Chest X-ray. View position: PA
Patient age: 80
Patient sex: M
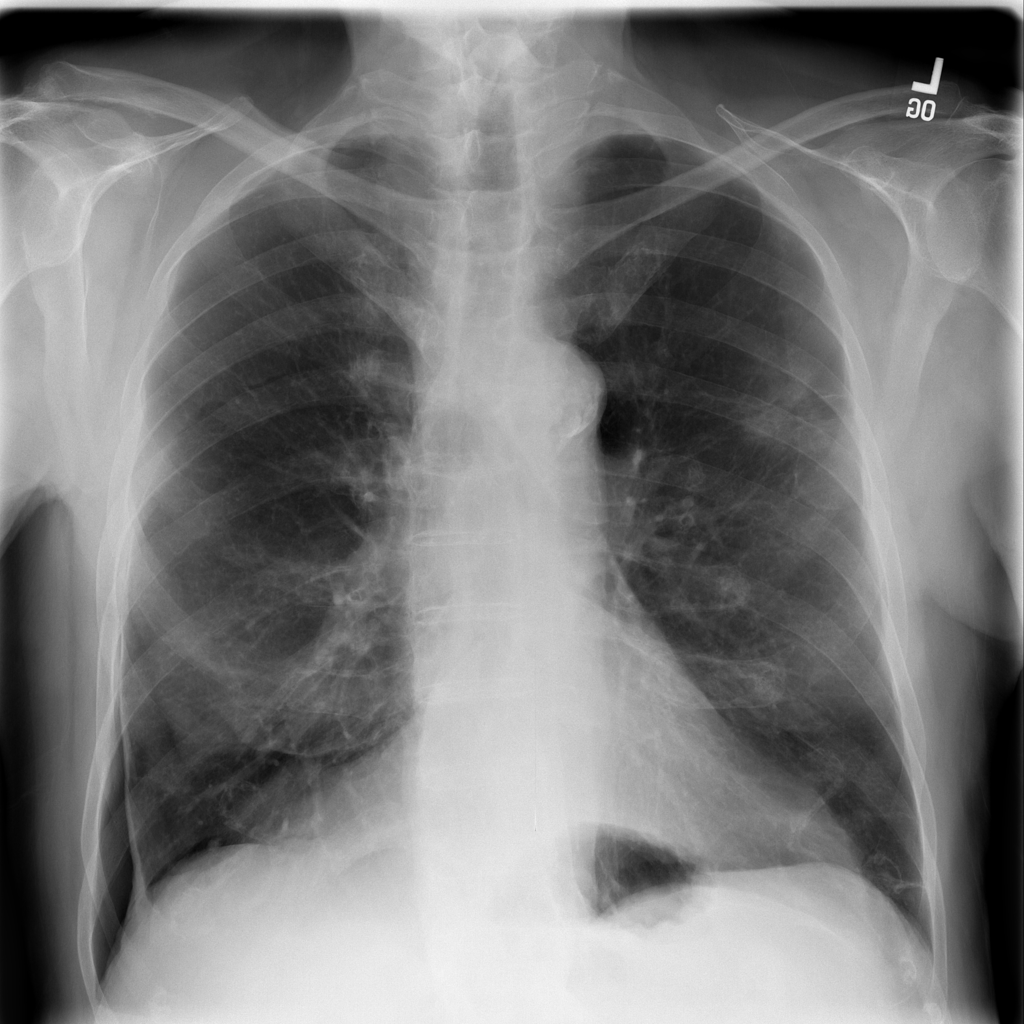
Finding: Pneumothorax